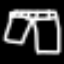
Label: pants